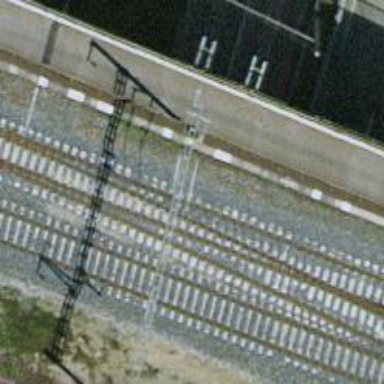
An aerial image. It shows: Railway milestone.